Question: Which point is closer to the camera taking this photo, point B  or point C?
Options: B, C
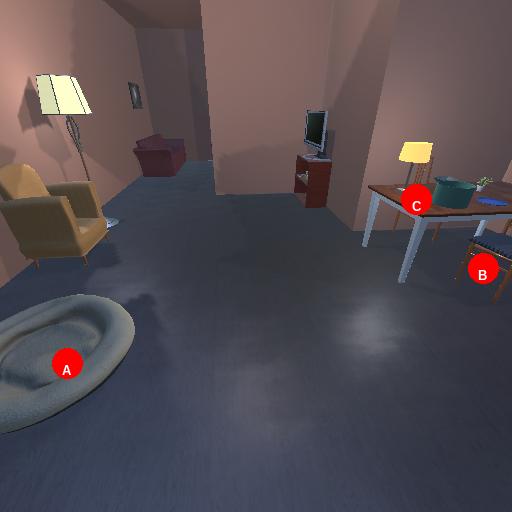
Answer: B